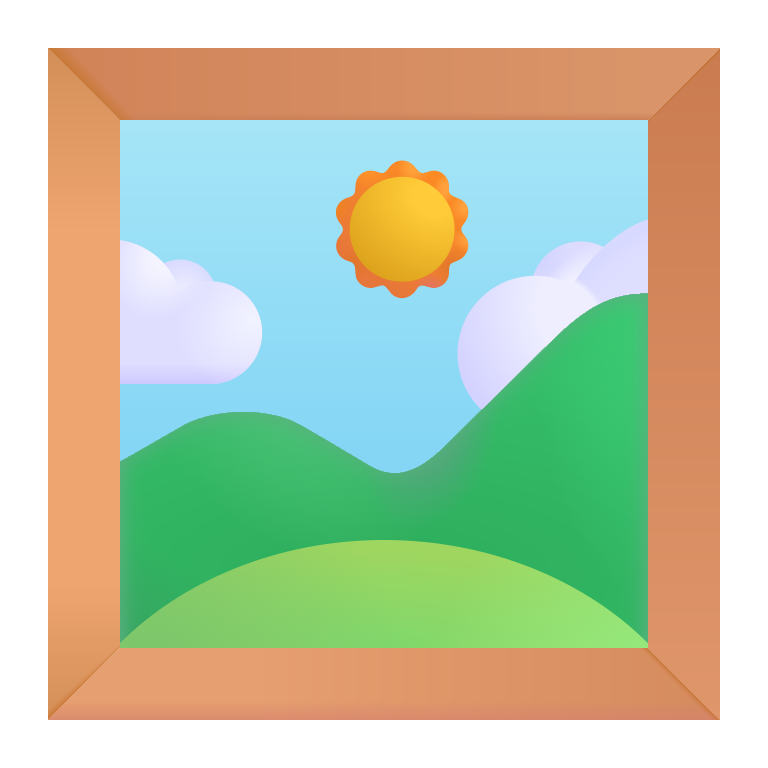
framed picture color